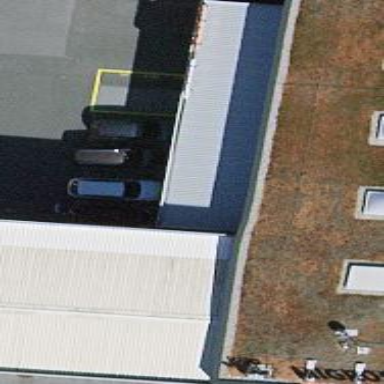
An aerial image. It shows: View of roof of building.